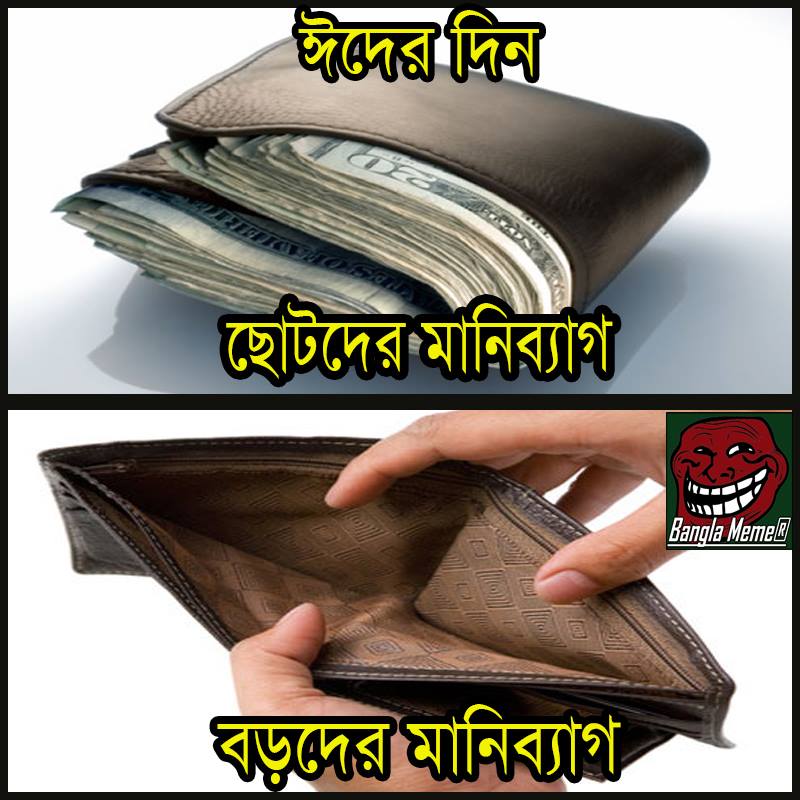
Caption: ঈদের দিন ছোটদের মানিব্যাগ     বড়দের মানিব্যাগ
Label: hate